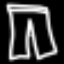
Label: pants